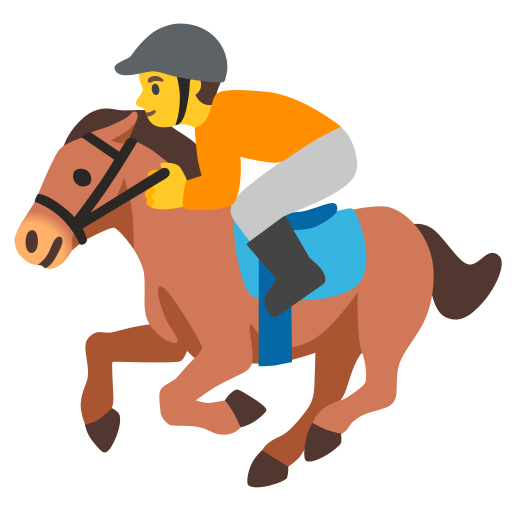
Emoji: 🏇